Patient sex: M
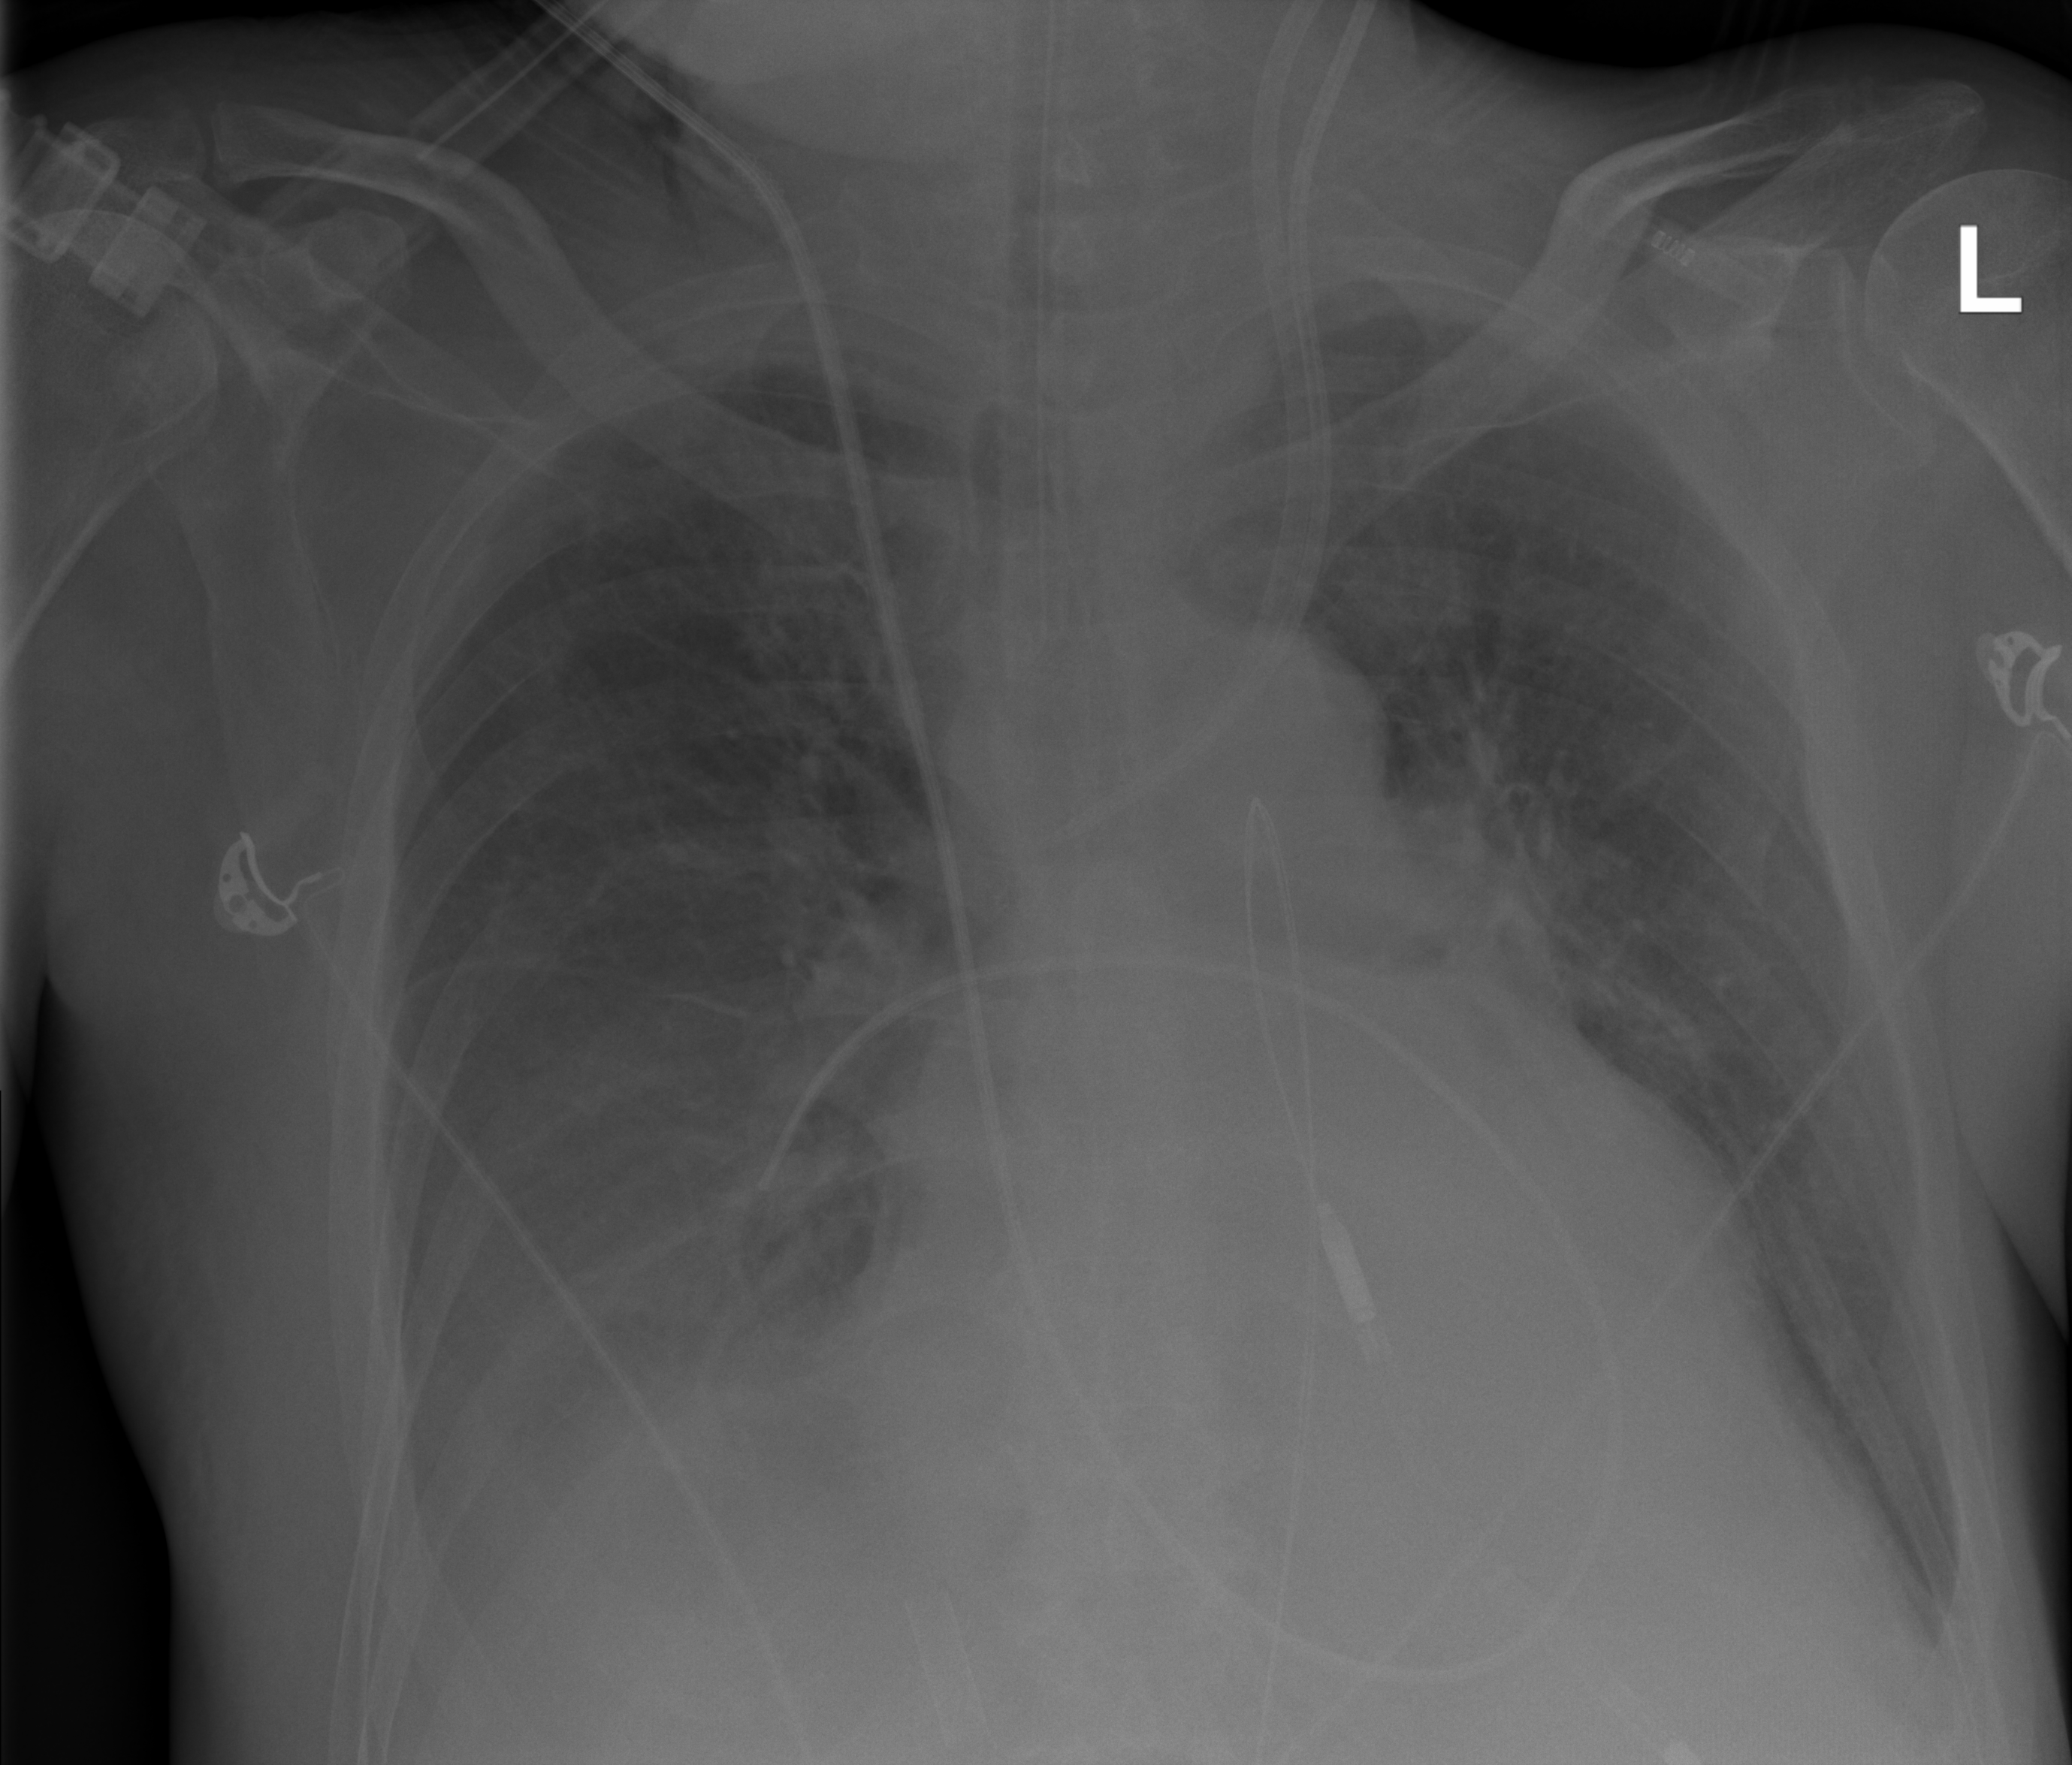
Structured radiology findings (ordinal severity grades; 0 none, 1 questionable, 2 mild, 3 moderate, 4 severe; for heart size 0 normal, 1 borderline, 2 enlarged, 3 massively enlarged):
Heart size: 2
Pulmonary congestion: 2
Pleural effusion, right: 2
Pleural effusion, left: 2
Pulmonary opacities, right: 0
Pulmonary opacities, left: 0
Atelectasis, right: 2
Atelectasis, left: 2